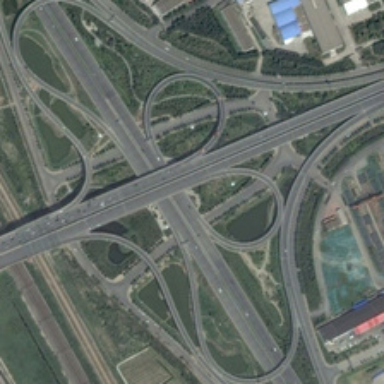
Many green trees are near a viaduct .